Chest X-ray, PA view. Patient: 53 years old, sex F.
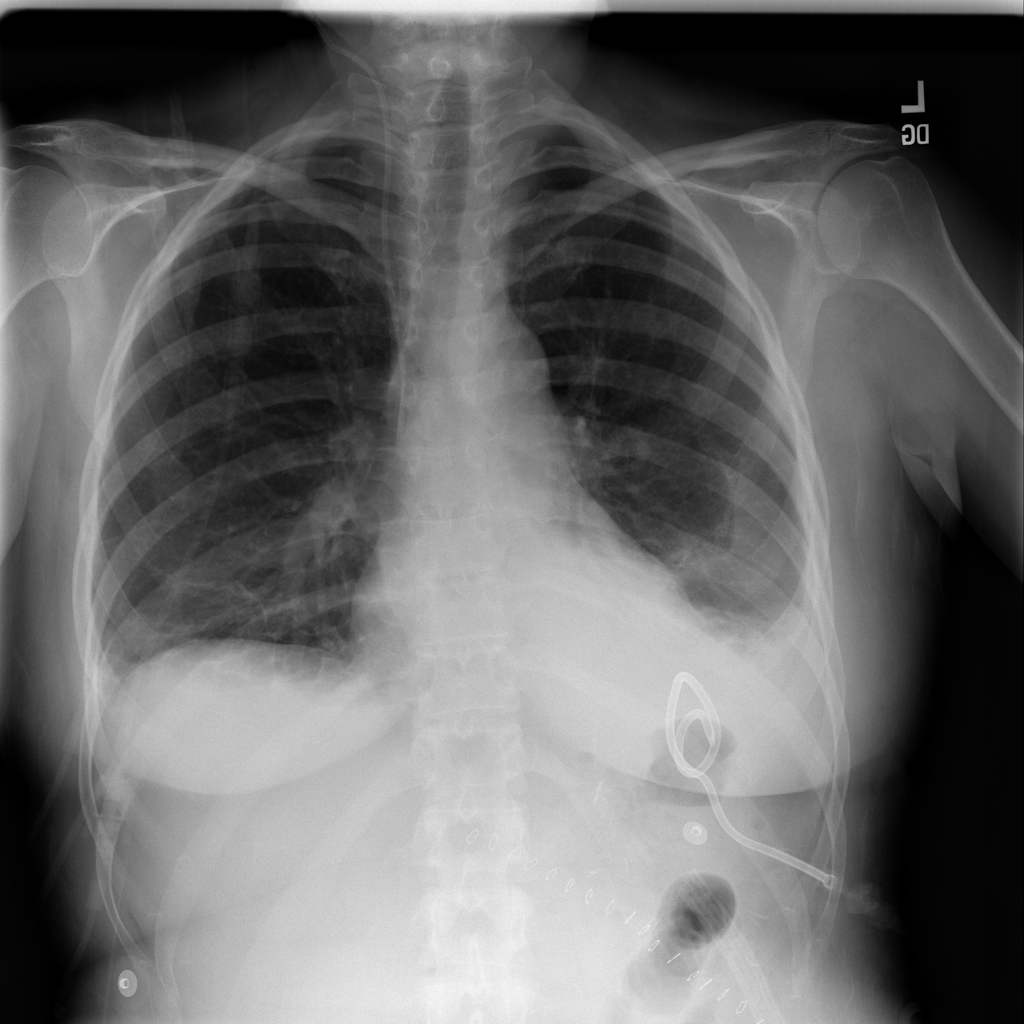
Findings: Effusion